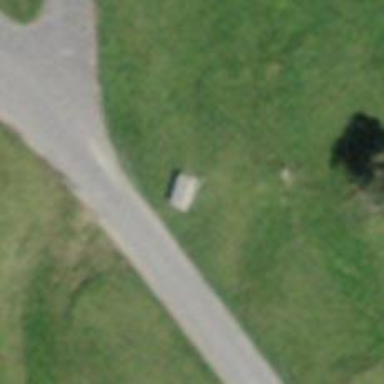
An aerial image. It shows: Bench.